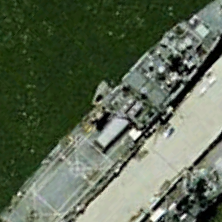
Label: combat